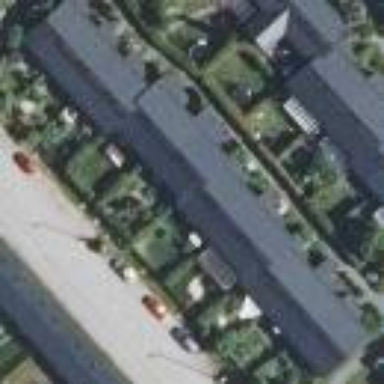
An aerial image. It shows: Residential building.